Question: In my android app, i have three radio buttons that are styled horizontally like this,

The problem is that, when i run my app on an android phone that has small screen, one of the radio button falls down from the line. How can i set a specific size for these radio text so they can adjust according to mobile screen?
This is my xml code.
'''
<?xml version="1.0" encoding="utf-8"?>
<LinearLayout xmlns:android="http://schemas.android.com/apk/res/android"
android:orientation="vertical"
android:layout_width="fill_parent"
android:layout_height="fill_parent"
android:background="@drawable/remedy1">
<LinearLayout android:id="@+id/linearLayout1"
android:layout_height="wrap_content" android:orientation="horizontal"
android:layout_width="fill_parent">
<RadioGroup
android:id="@+id/selection"
android:layout_width="fill_parent"
android:weightSum="3"
android:layout_height="fill_parent" android:orientation="horizontal"
android:layout_marginTop="10dp">
<RadioButton
android:layout_width="fill_parent"
android:layout_weight="1"
android:layout_height="wrap_content"
android:textSize="18sp"
android:textStyle="bold"
android:textColor="#ffffff"
android:text="Sensation"
android:id="@+id/sens" android:checked="true"
android:button="@drawable/button_radio"/>
<RadioButton
android:layout_width="fill_parent"
android:layout_height="wrap_content"
android:text="Location"
android:textSize="18sp"
android:textStyle="bold"
android:textColor="#ffffff"
android:layout_weight="1"
android:id="@+id/loc" android:checked="false"
android:button="@drawable/button_radio"/>
<RadioButton
android:layout_width="fill_parent"
android:layout_weight="1"
android:layout_height="wrap_content"
android:text="Modalation"
android:textSize="18sp"
android:textStyle="bold"
android:textColor="#ffffff"
android:id="@+id/mod" android:checked="false"
android:button="@drawable/button_radio"/>
</RadioGroup>
</LinearLayout>
'''
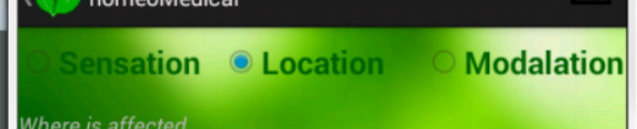
Answer: This probably happen because you provide only one layout for all screensizes and density !
What can you do?
Create in your res folder of your project:
'''
res-small
res-medium
res-large...
'''
And put your customized layouts in.
This will provide the best layout experience for your users and android will choose the best layout for the specific device! Hope it helps!
Read more about
<URL>